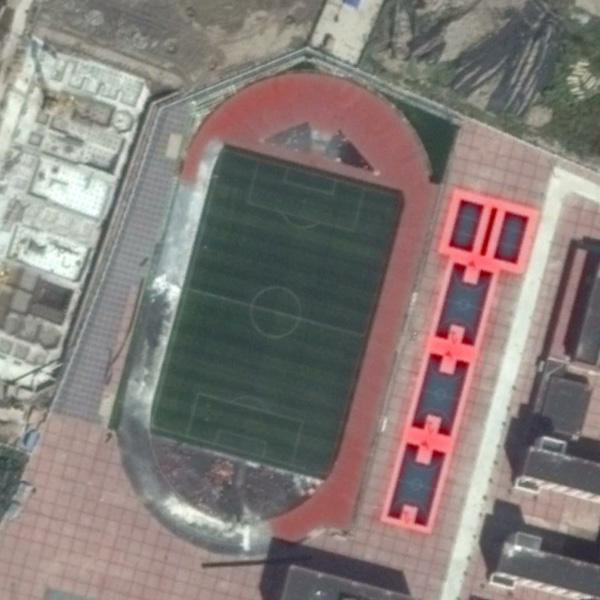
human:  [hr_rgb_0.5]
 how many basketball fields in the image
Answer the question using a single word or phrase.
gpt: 3